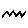
Label: zigzag